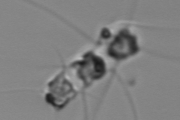
Label: Chaetoceros_didymus